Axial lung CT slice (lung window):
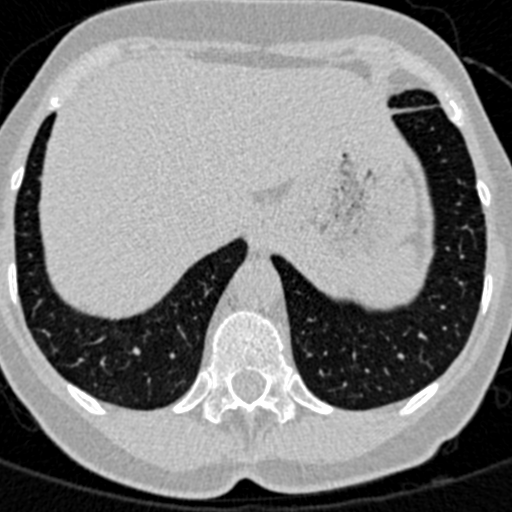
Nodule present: no